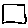
Label: square